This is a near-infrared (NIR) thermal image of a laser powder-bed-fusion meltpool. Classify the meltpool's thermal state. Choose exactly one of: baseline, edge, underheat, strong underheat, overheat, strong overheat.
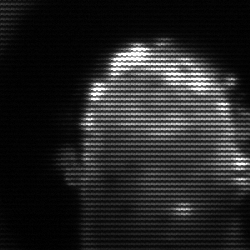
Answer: baseline